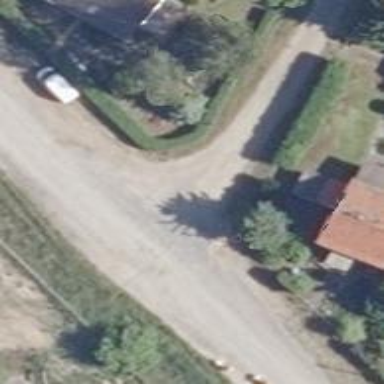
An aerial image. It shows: Residential road with sandy surface.